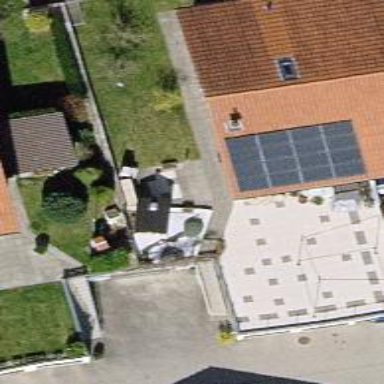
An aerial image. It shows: Semi-detached house.